【题型】填空题　【知识点】平面几何　【难度】easy
如图，梯形$ABCD$是某水库大坝的横截面。已知坝高$AE = 8\,\text{m}$，如果将坡度为$1:\sqrt{2}$的斜坡$AB$改为坡度为$1:2$的斜坡$AP$，那么大坝底部应加宽\underline{\quad\quad}$\text{m}$。（结果保留根号）

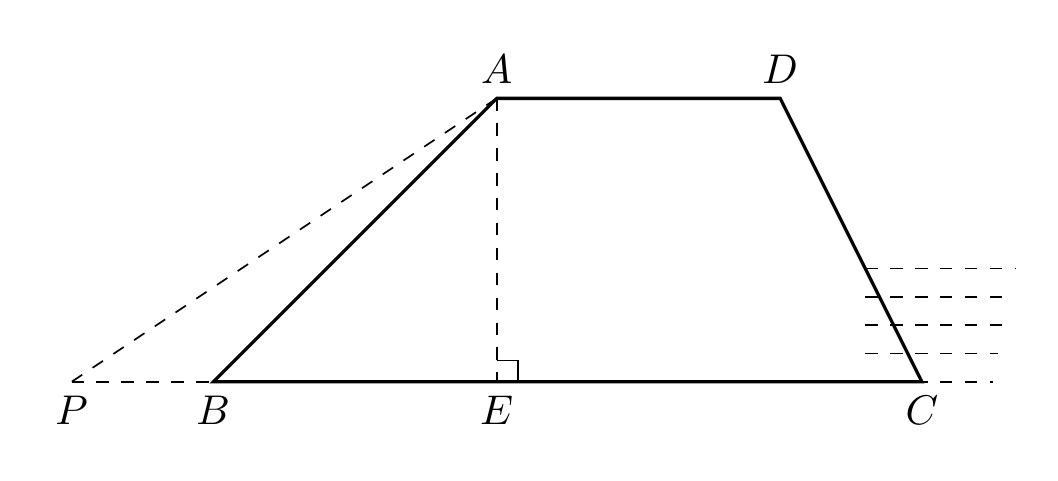
【解答】
\textbf{【答案】} $16 - 8\sqrt{2}$

\vspace{0.3cm}

\textbf{【分析】} 本题考查了解直角三角形的应用-坡度坡角问题，熟练掌握三角函数的定义是解题的关键。根据垂直的定义得到$\angle AEB = 90^\circ$，根据三角函数的定义得到$BE = 8\sqrt{2}$，$PE = 16$，于是得到$PB = PE - BE = (16 - 8\sqrt{2})\,\text{m}$。

\vspace{0.3cm}

\textbf{【详解】} 解：$\because AE \perp BC$，

$\therefore \angle AEB = 90^\circ$，

$\because AE = 8\,\text{m}$，

$\therefore \tan \angle ABE = \frac{AE}{BE} = \frac{1}{\sqrt{2}}$，

$\therefore BE = \frac{AE}{\frac{1}{\sqrt{2}}} = \frac{8}{\frac{1}{\sqrt{2}}} = 8\sqrt{2}$，

$\because \tan P = \frac{AE}{PE} = \frac{1}{2}$，

$\therefore \frac{8}{PE} = \frac{1}{2}$，

$\therefore PE = 16\,\text{m}$，

$\therefore PB = PE - BE = (16 - 8\sqrt{2})\,\text{m}$，

$\therefore$ 大坝底部应加宽$(16 - 8\sqrt{2})\,\text{m}$。

故答案为：$16 - 8\sqrt{2}$。